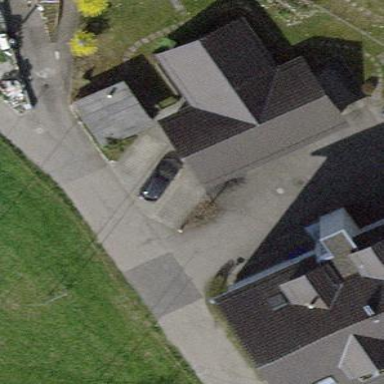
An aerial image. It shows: Garage building.